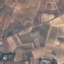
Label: PermanentCrop